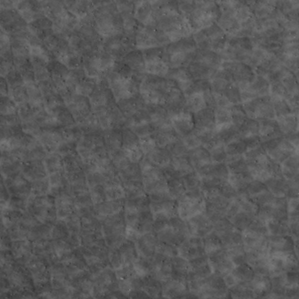
Label: non_frost